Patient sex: M
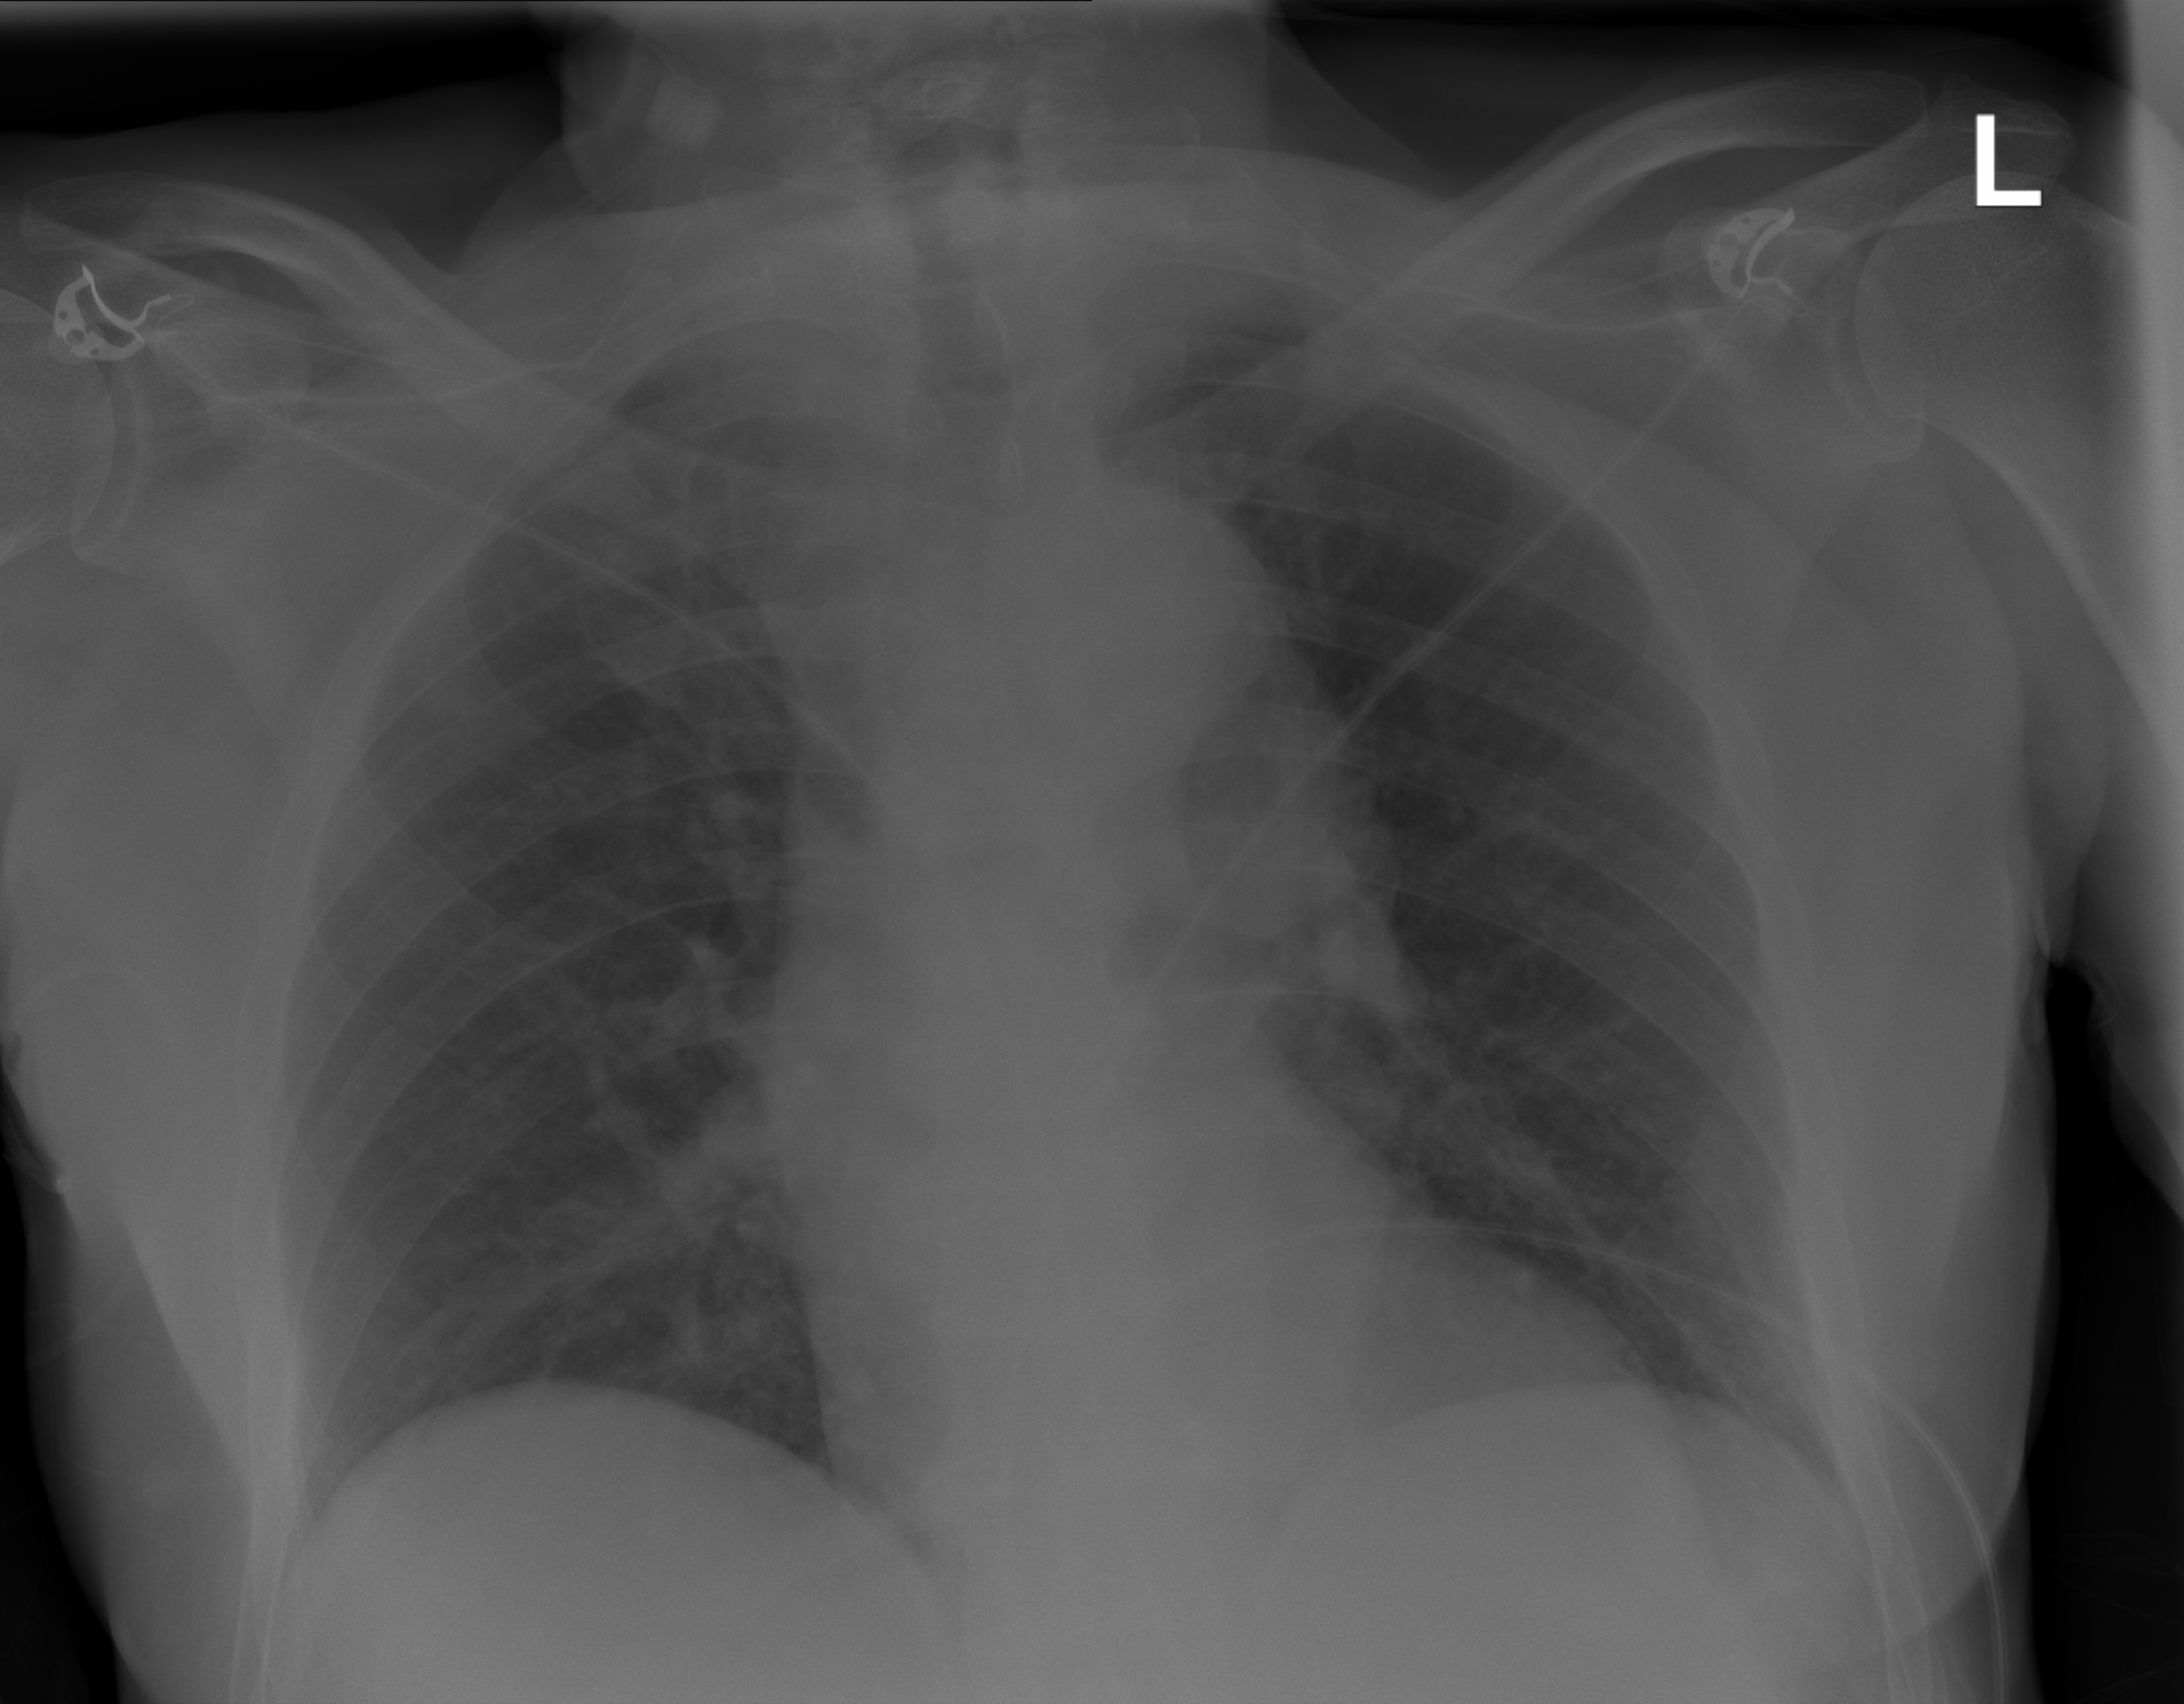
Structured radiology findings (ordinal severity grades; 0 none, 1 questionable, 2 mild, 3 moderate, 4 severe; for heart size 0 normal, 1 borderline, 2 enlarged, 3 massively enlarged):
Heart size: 0
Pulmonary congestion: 0
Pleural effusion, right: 0
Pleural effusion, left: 0
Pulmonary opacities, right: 0
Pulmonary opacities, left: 0
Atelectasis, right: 2
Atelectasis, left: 0